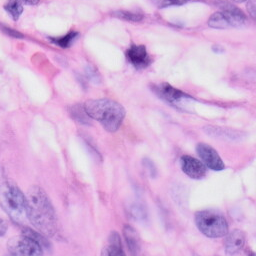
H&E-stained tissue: Skin